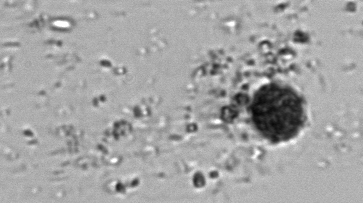
Label: Phaeocystis